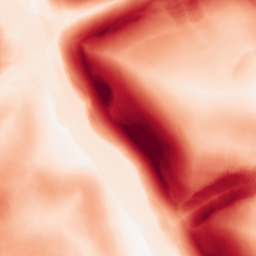
Category: morphological
Decomposition family: morphological_gradient
Decomposition parameters: size: 15
shape: disk
Upsampling method: quartic
Upsampling parameters: scale: 8
Upsampling scale: 8